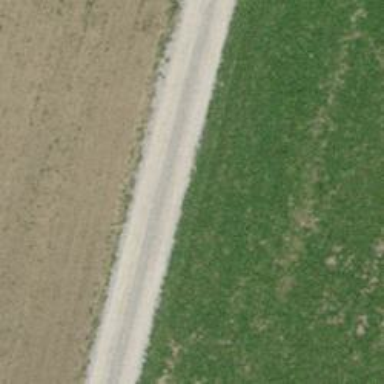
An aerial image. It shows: Compacted grade3 track.